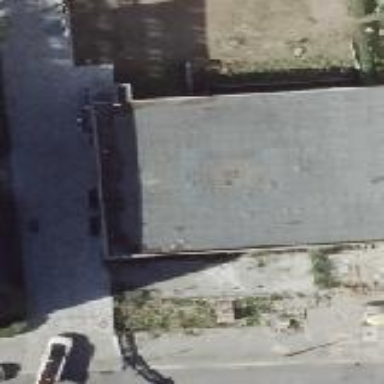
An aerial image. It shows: Parking building with flat roof.